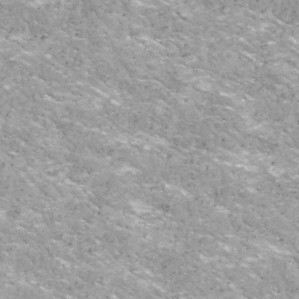
Label: frost